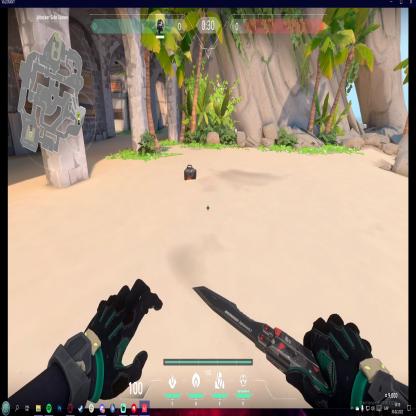
Label: dropped spike